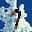
Label: 7